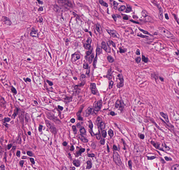
Tumor epithelial tissue: no
Tumor-associated stroma tissue: yes
Normal tissue: no